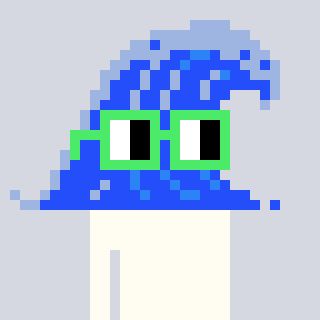
a pixel art character with square light green glasses, a wave-shaped head and a bege-colored body on a cool background